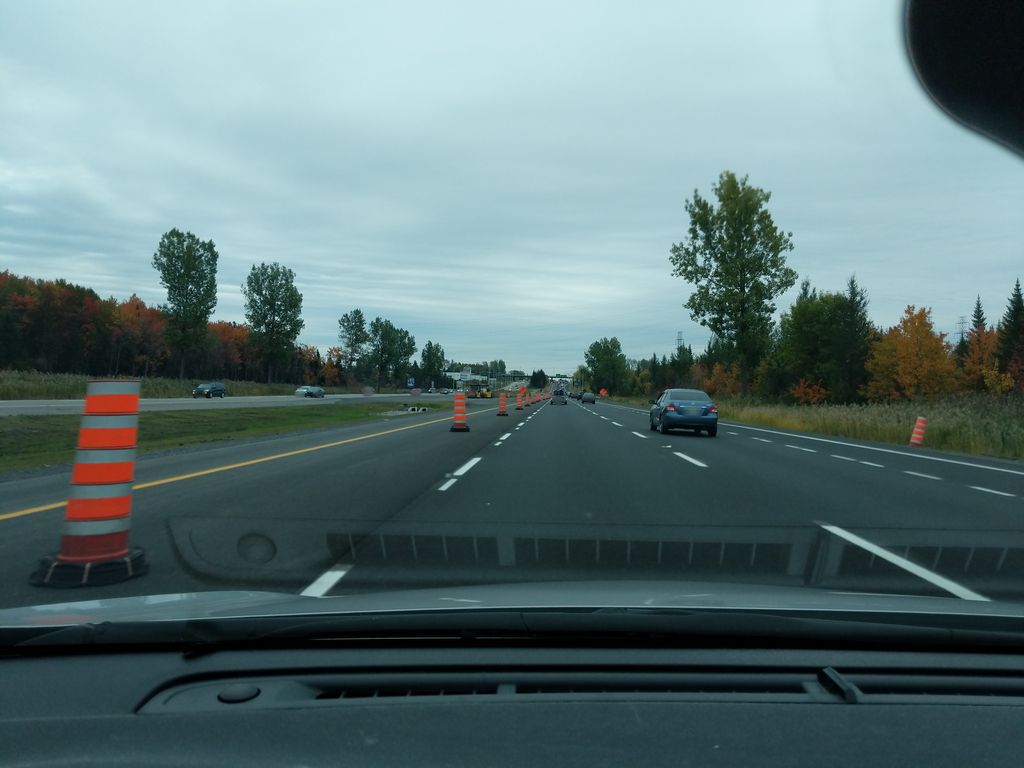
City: quebec_city